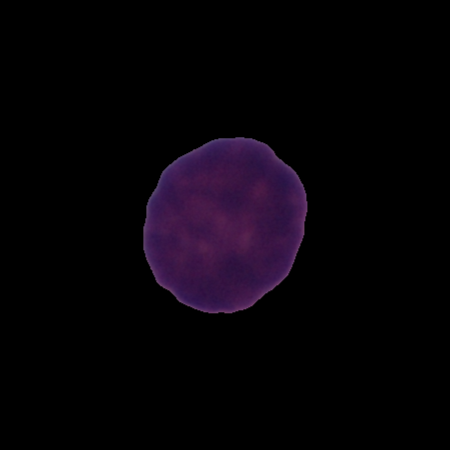
Label: healthy